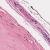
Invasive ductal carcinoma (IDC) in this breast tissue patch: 0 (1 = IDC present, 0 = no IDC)